Question: Here is my problem: i want to use a kml file from my local server but it doesn't work.
here is my code :
'''
function initialize() {
var chicago = new google.maps.LatLng(48.807,2.137);
var mapOptions = {
zoom: 11,
center: chicago
}
var map = new google.maps.Map(document.getElementById('map-canvas'), mapOptions);
var ctaLayer = new google.maps.KmlLayer({
url: '78.kml'
});
ctaLayer.setMap(map);
}
google.maps.event.addDomListener(window, 'load', initialize);
'''
i tried my kml file on this web site and it's work fine

now thats work with this code :
'''
<script type="text/javascript" src="http://geoxml3.googlecode.com/svn/branches/polys/geoxml3.js"></script>
<script type="text/javascript">
function initialize() {
var chicago = new google.maps.LatLng(48.807,2.137);
var mapOptions = {
zoom: 11,
center: chicago
}
var map = new google.maps.Map(document.getElementById('map-canvas'), mapOptions);
var myKmlOptions = {
preserveViewport: true,
suppressInfoWindows: true
}
var myParser = new geoXML3.parser({map: map});
myParser.parse('78.kml');
//var ctaLayer = new google.maps.KmlLayer("http://localhost/monDossier/78Yvelines.kml",{color:"#4385F1" } );
//ctaLayer.setMap(map);
}
google.maps.event.addDomListener(window, 'load', initialize);
</script>
'''
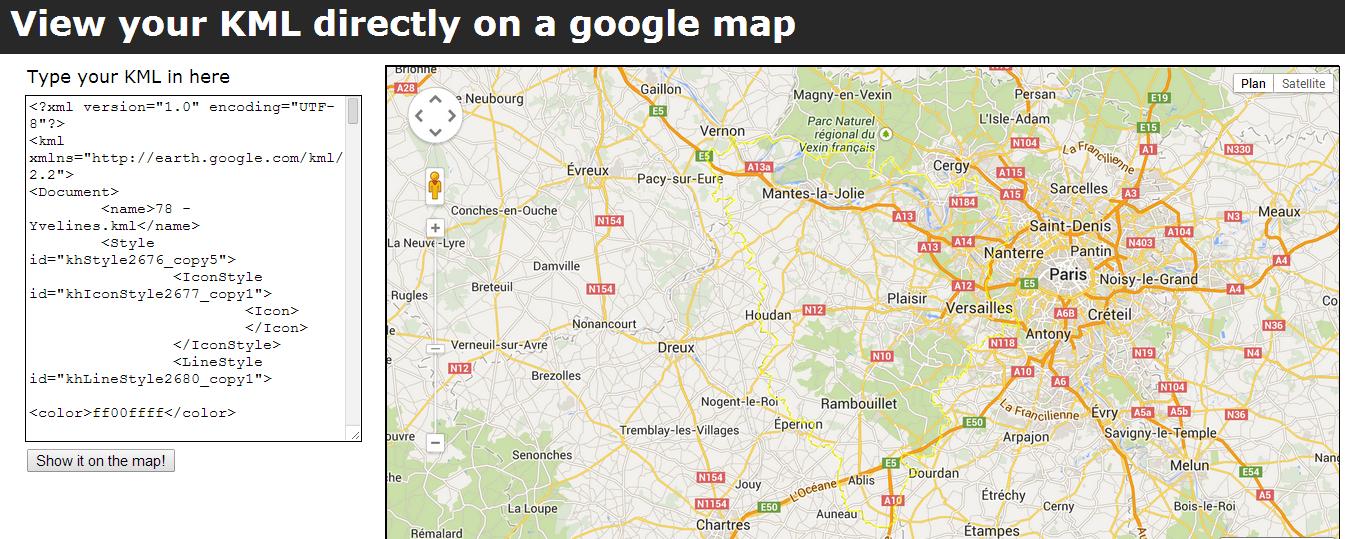
Answer: No (at least not with KmlLayer), KML URLs must be publicly available. 'localhost' is not publicly available.
<URL>
'displayed on a map using a KmlLayer object, whose constructor takes the URL of a **publicly accessible KML** or GeoRSS file.'
You can use a third party parser like <URL> which render KML as native Google Maps Javascript API v3 objects, but will have performance issues for complex KML.